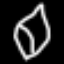
Label: leaf